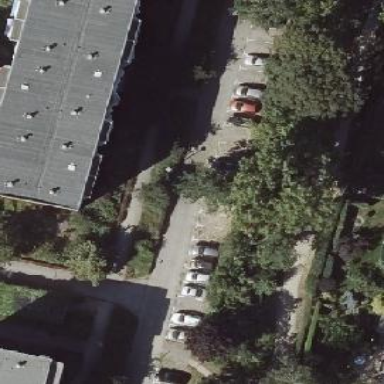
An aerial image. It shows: Street-side parking area.